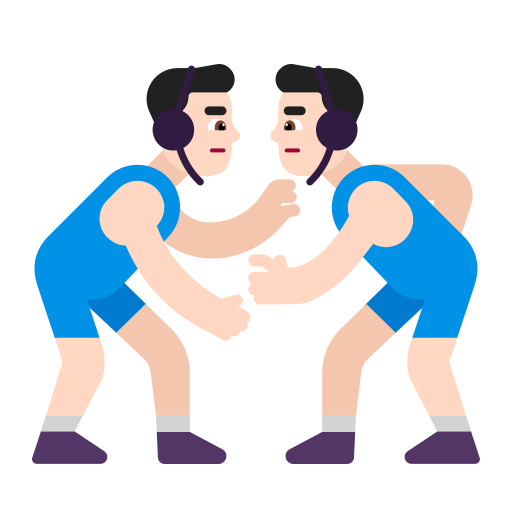
man wrestling flat light